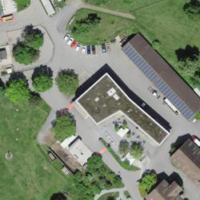
EUNIS habitat code: 54
Species observed at this site:
Silene dioica